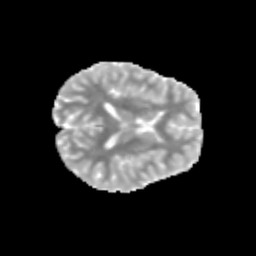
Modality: MD
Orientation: axial
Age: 12
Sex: female
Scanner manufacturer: siemens
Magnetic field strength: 3 T
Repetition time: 3.8 s
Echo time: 0.07 s